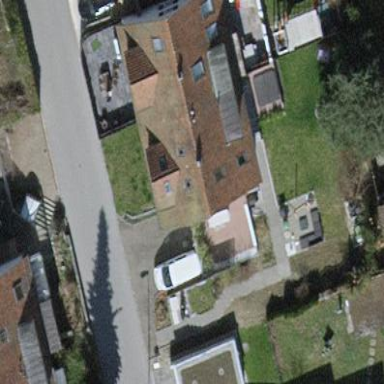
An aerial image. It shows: Building with tiled roof.